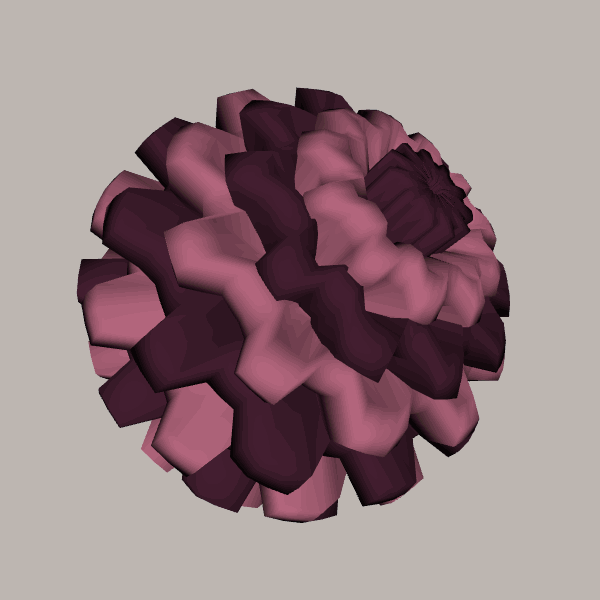
Background: light